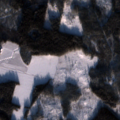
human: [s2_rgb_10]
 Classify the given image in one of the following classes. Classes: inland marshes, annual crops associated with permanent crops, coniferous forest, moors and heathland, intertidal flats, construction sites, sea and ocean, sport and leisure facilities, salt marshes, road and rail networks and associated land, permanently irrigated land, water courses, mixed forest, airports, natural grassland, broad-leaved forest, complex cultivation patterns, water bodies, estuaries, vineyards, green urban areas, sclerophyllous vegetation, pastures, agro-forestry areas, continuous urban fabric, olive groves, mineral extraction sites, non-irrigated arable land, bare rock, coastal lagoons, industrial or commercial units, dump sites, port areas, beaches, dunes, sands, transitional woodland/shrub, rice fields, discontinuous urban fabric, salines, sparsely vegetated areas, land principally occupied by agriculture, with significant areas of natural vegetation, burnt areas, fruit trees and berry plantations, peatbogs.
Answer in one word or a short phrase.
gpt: non-irrigated arable land, coniferous forest, mixed forest, transitional woodland/shrub